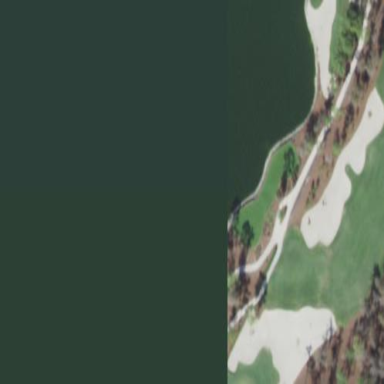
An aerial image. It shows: Grassy area designated as golf fairway.